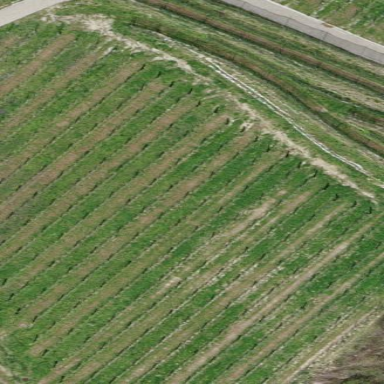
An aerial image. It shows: Vineyard.